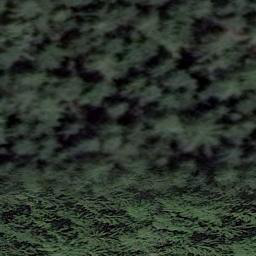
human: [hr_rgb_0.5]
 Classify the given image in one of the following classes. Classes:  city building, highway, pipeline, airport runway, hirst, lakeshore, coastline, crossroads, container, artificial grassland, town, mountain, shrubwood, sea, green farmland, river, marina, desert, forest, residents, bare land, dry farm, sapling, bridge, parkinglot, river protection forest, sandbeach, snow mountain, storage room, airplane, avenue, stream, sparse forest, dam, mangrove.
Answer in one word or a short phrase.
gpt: forest